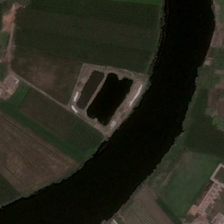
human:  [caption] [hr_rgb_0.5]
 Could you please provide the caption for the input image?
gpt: many green trees and a rectangular pond are in two sides of a curved black river .

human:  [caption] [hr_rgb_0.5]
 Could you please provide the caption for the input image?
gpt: many green trees and a rectangular pond are in two sides of a curved black river .

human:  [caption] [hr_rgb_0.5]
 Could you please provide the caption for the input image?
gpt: some of the floating objects float on the river .

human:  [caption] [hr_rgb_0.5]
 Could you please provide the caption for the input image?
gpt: the river is deep blue, the object pattern is yellow and purple .

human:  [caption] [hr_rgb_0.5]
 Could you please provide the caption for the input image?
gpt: some of the floating objects float on the river .